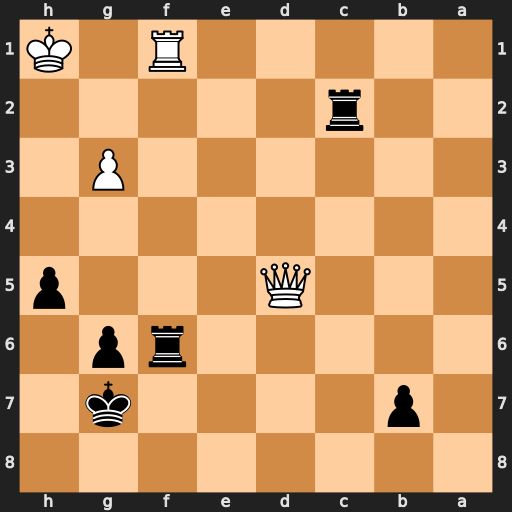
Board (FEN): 8/1p4k1/5rp1/3Q3p/8/6P1/2r5/5R1K
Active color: b
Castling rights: -
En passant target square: -
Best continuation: Rxf1#